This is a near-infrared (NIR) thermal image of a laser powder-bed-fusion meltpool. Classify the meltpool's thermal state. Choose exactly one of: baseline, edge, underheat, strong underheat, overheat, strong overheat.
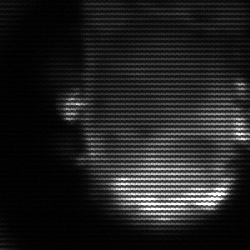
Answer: baseline